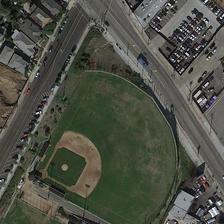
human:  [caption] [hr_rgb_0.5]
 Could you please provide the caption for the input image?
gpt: the slender road seperate the parking lot and the fan-shaped baseball field from each other .

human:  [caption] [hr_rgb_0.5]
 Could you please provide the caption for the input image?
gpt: a baseball field is next to the intersection of two roads .

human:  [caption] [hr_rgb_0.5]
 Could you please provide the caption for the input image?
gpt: a baseball field is between two crossed roads .

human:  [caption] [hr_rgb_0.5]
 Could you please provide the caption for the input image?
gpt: a baseball field is next to a crossroads .

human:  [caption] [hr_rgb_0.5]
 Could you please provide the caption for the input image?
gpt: a baseball field is next to a crossroads .